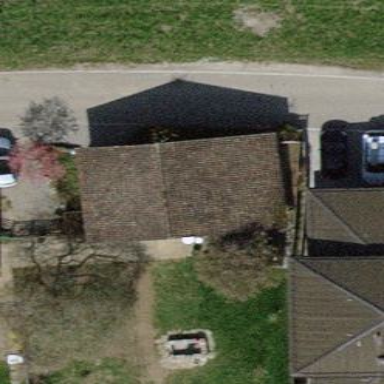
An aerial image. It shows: Group of garages.